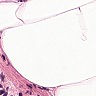
Metastatic tissue present: no